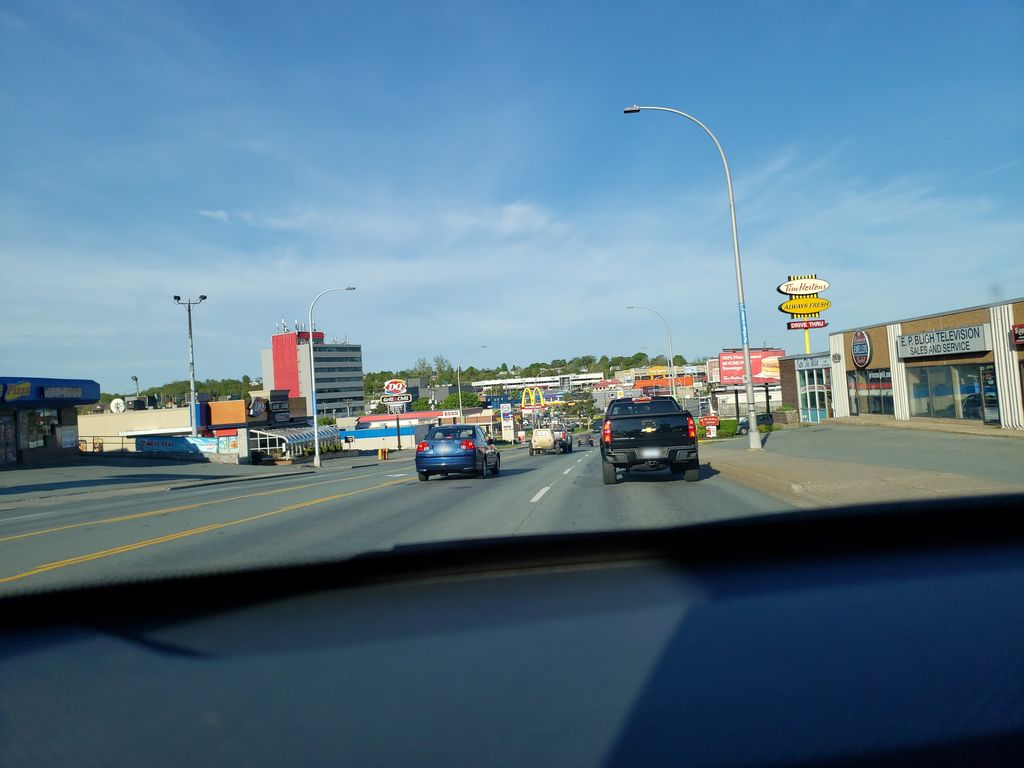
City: halifax